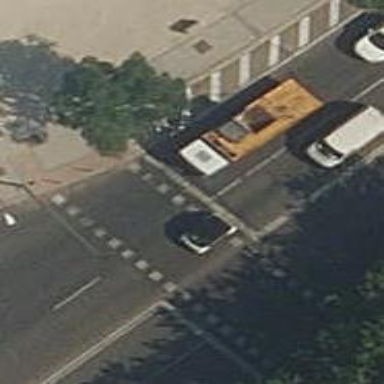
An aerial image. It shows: Road with traffic signals and zebra crossing with traffic signals.